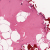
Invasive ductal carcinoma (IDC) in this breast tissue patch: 0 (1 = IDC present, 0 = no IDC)